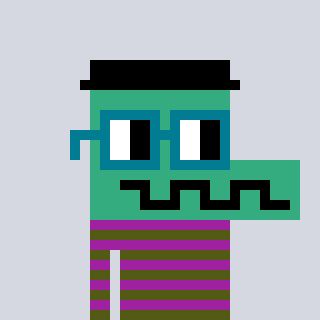
a pixel art character with square dark green glasses, a crocodile-shaped head and a magenta-colored body on a cool background